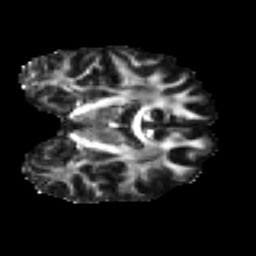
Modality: FA
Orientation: coronal
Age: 24
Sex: male
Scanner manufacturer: ge
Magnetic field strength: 3 T
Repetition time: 7.8 s
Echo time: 0.0606 s